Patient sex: M
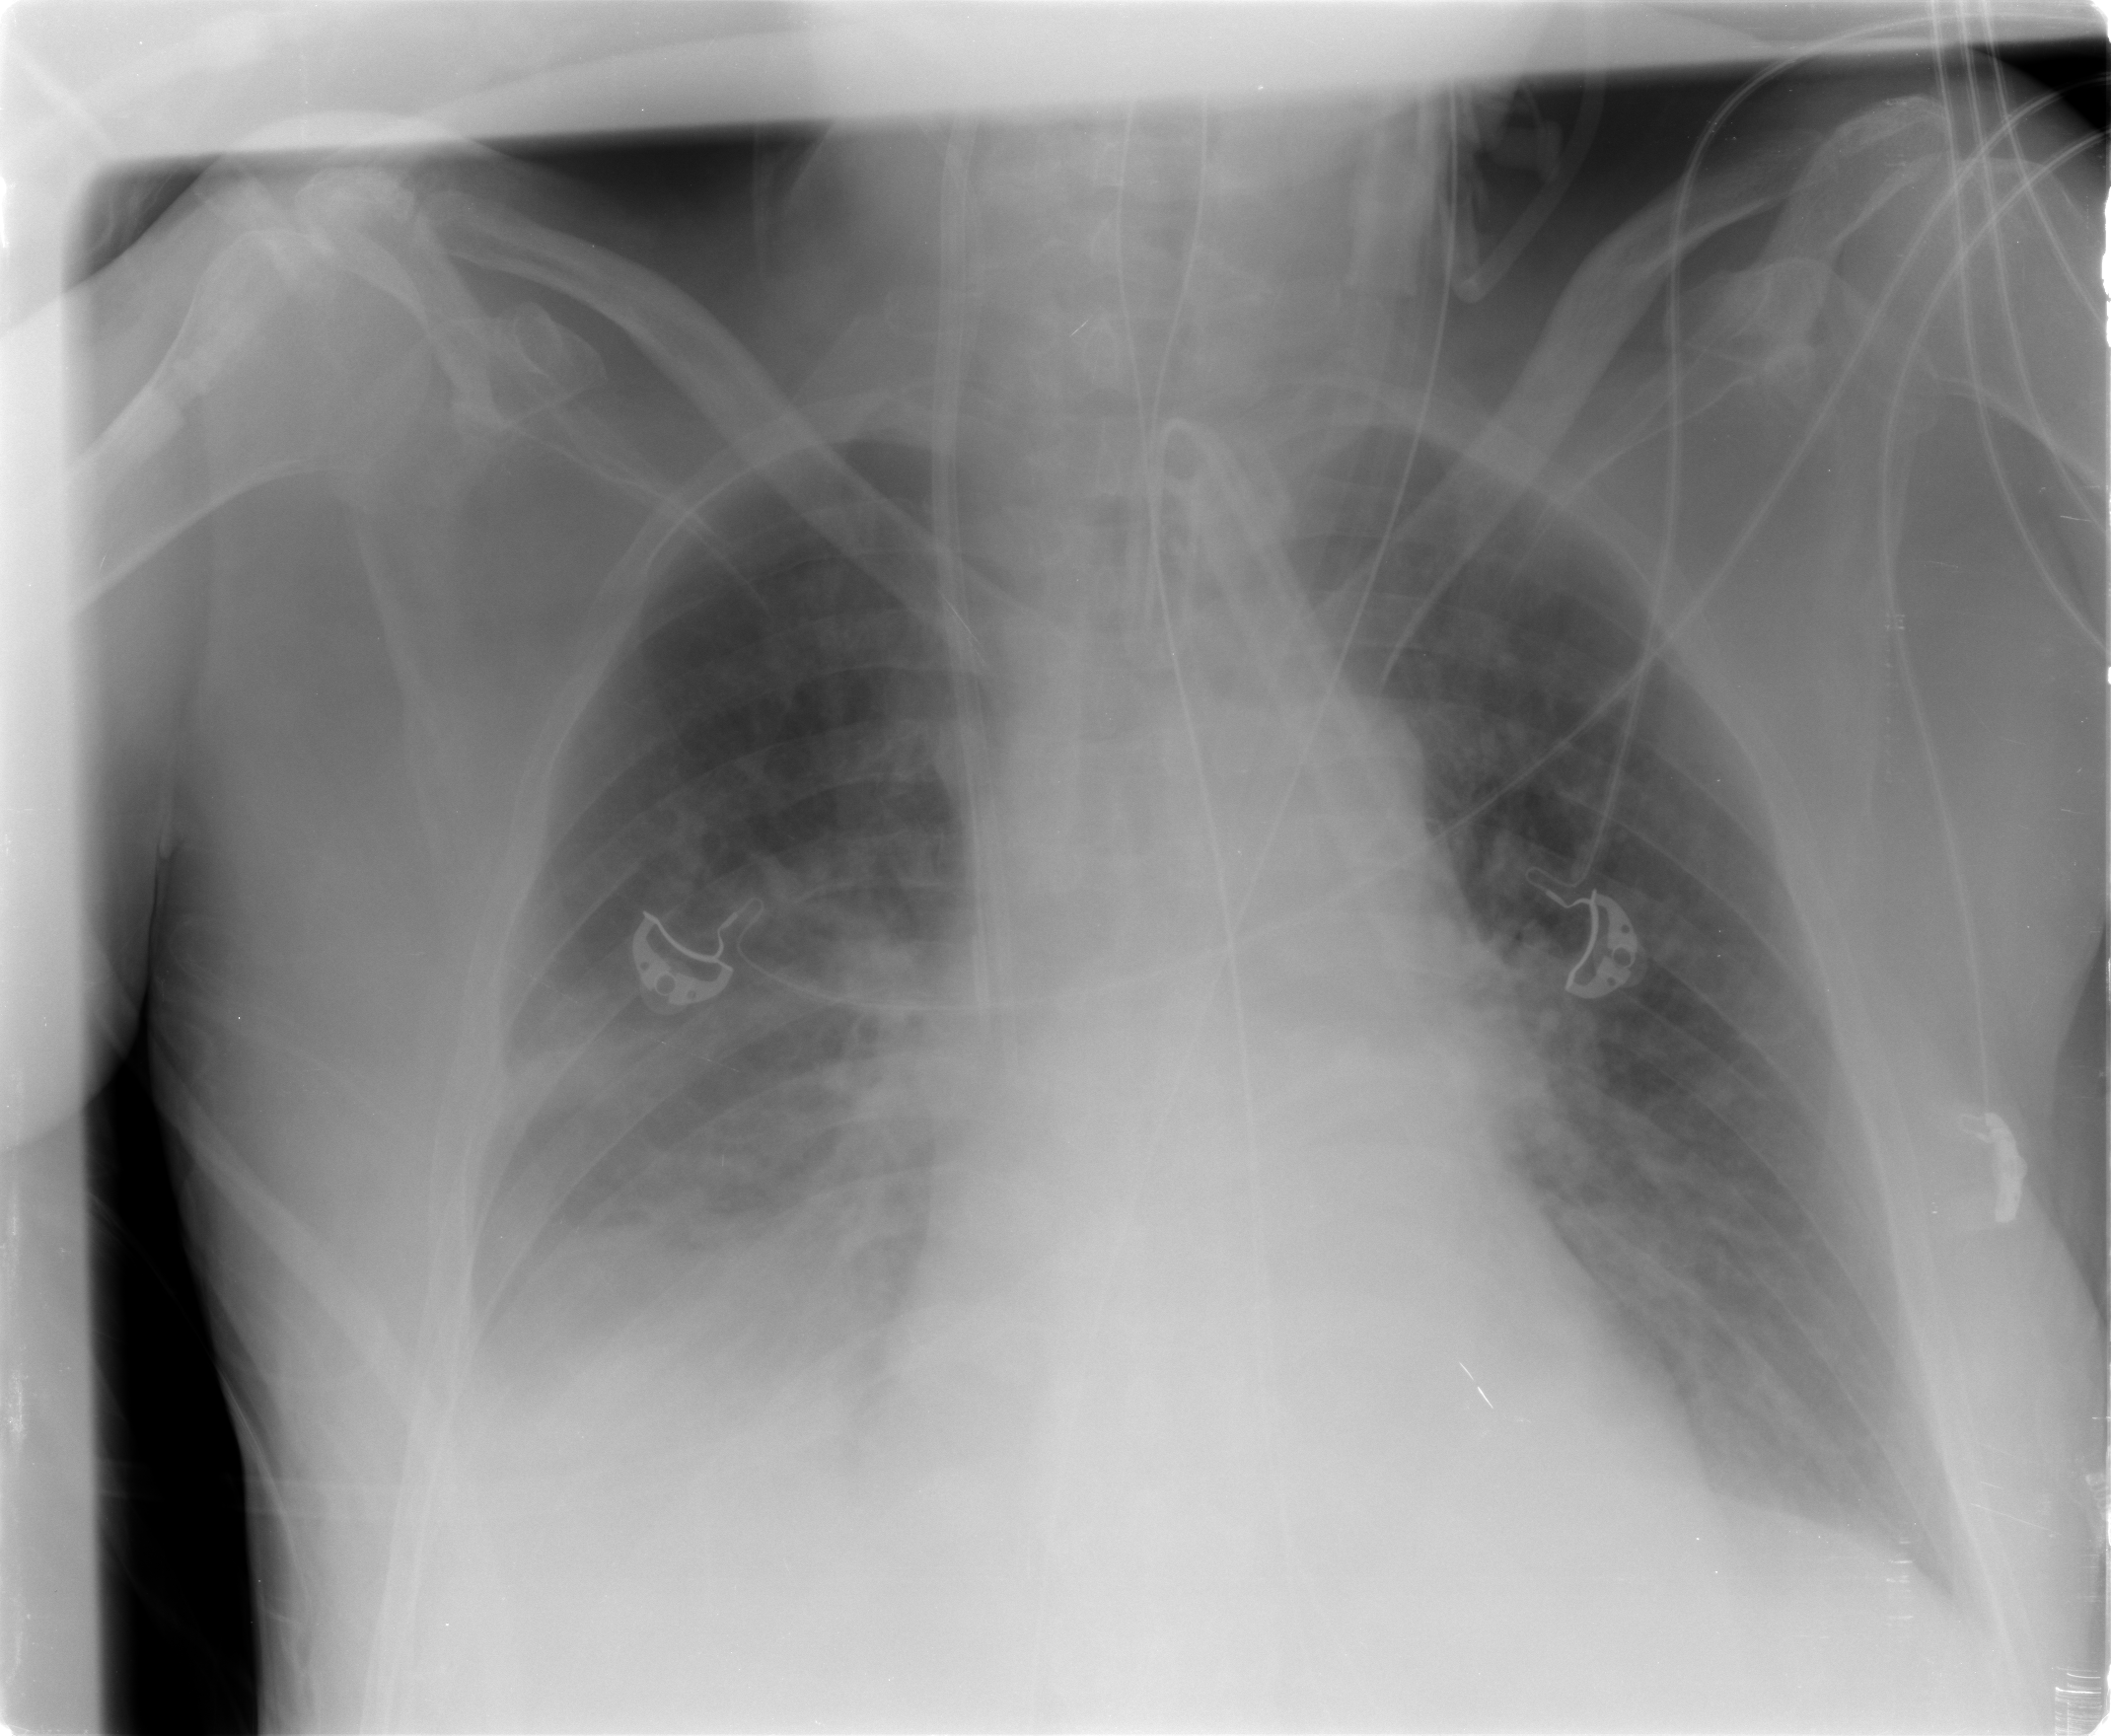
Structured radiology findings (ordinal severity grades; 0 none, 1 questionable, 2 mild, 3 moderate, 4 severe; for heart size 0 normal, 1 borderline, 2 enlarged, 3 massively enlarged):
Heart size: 0
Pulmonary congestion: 2
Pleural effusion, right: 3
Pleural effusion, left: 0
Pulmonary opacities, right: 0
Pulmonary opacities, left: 0
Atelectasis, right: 2
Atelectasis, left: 0